Question: I am trying to fetch data from mySQL table and show it in jsp,
I want to sort data in mySQL table alphabetically before fetching it.
I wrote this query which works perfectly. (shows sorted data)
'''
String _snackListQuery ="SELECT snackID,snackName FROM snacklist ORDER BY snackName";
'''
But This query is not working, (Shows nothing at all)
'''
String _snackListQuery ="SELECT snackID,snackName FROM snacklist WHERE snackHideFlag=1 ORDER BY snackName";
'''
What am I doing wrong? Is this a right query?
EDIT- my table goes like this

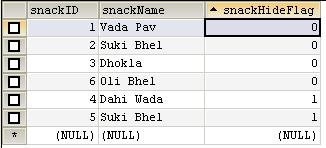
Answer: AS the type you're checking is a boolean, the proper operator to use is 'IS'. Try replacing 'snackHideFlag = 1' with 'snackHideFlag IS true'